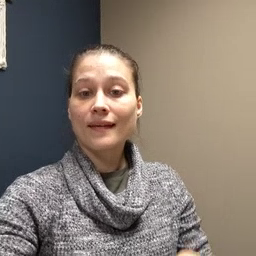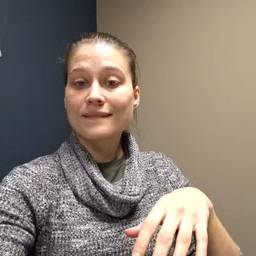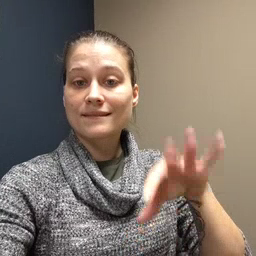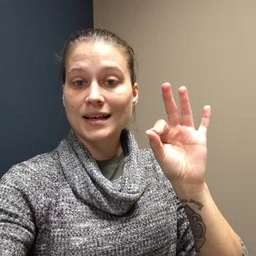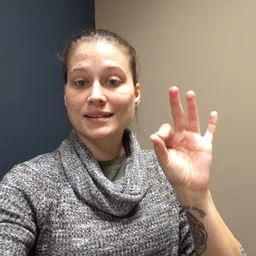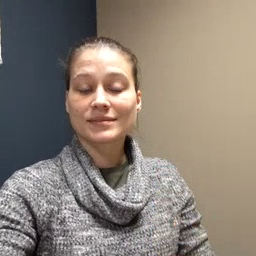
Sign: find